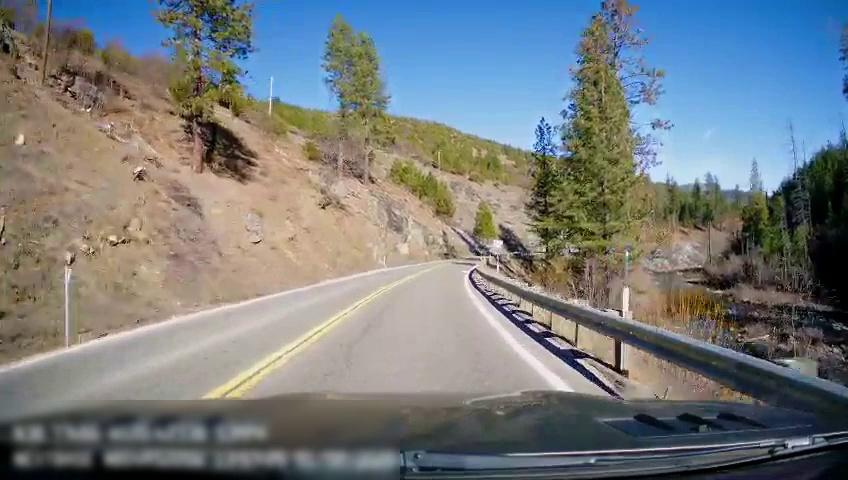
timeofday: Day
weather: Sunny
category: Drivable Space
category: Drivable Space
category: Lanes | Opposite Lane
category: Lanes | Current Lane
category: Lanes | Opposite Lane
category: Lanes | Current Lane